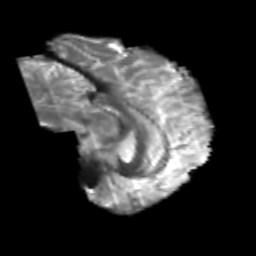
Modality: T2w
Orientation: sagittal
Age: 29
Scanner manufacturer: philips
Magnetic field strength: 3 T
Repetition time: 8.6 s
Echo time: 0.127 s